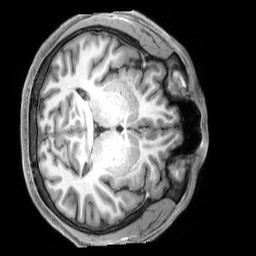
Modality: T1w
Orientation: axial
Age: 30
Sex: male
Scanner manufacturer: siemens
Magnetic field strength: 3 T
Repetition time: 2.3 s
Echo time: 0.00229 s